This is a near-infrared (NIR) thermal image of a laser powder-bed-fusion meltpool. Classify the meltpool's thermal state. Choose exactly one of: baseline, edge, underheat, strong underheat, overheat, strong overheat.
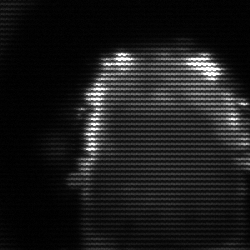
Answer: baseline